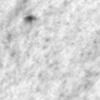
Label: no_change